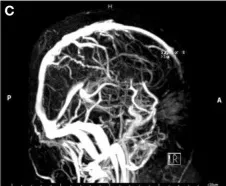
Magnetic resonance venography images of the head.
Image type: radiology (mri)